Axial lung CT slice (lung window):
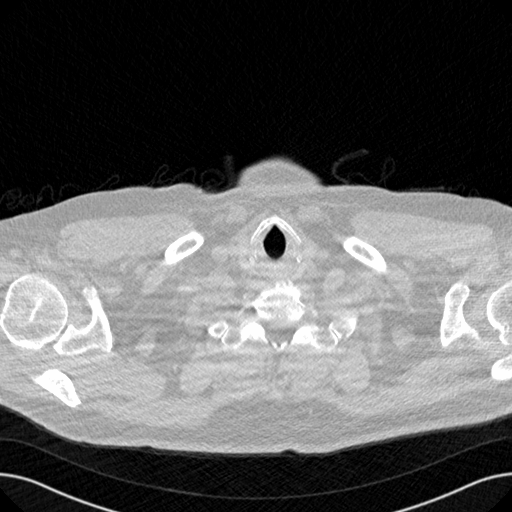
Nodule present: no